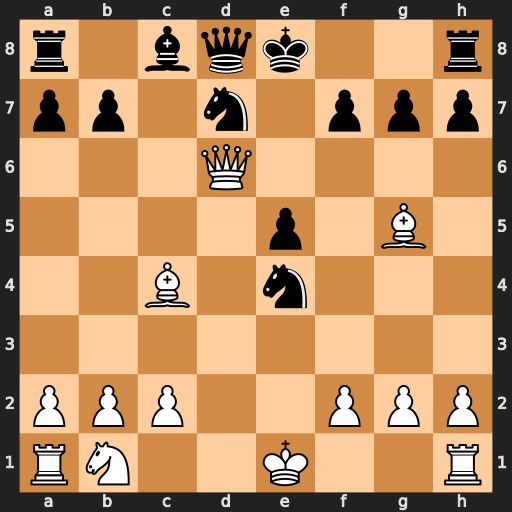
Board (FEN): r1bqk2r/pp1n1ppp/3Q4/4p1B1/2B1n3/8/PPP2PPP/RN2K2R
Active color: w
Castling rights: KQkq
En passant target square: -
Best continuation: Bxf7+ Kxf7 Qd5+ Kg6 Bxd8